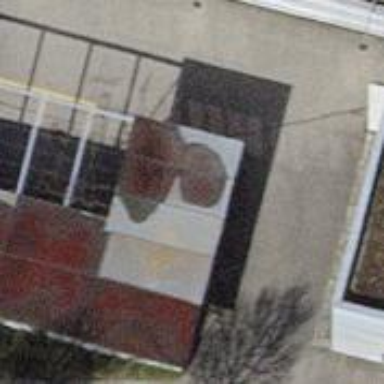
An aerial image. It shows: Bicycle parking area with wall loops.